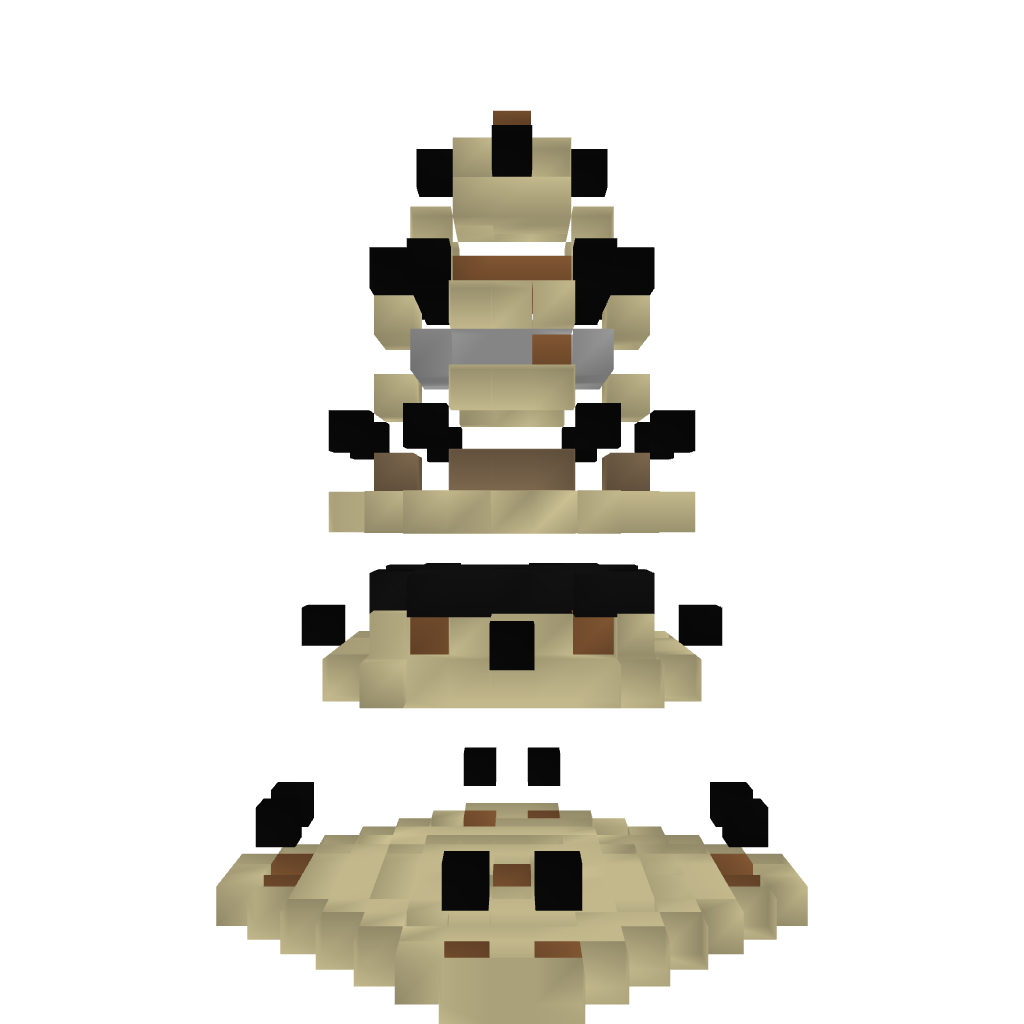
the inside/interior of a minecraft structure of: Sandstone Watchtower